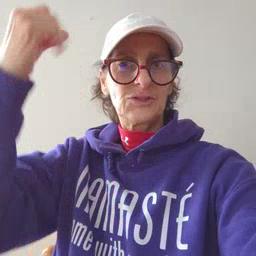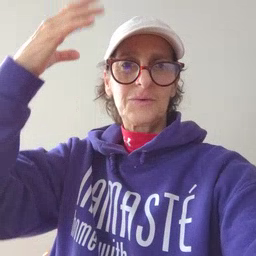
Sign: shower